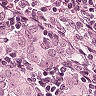
Metastatic tissue present: yes